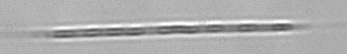
Label: Rhizosolenia